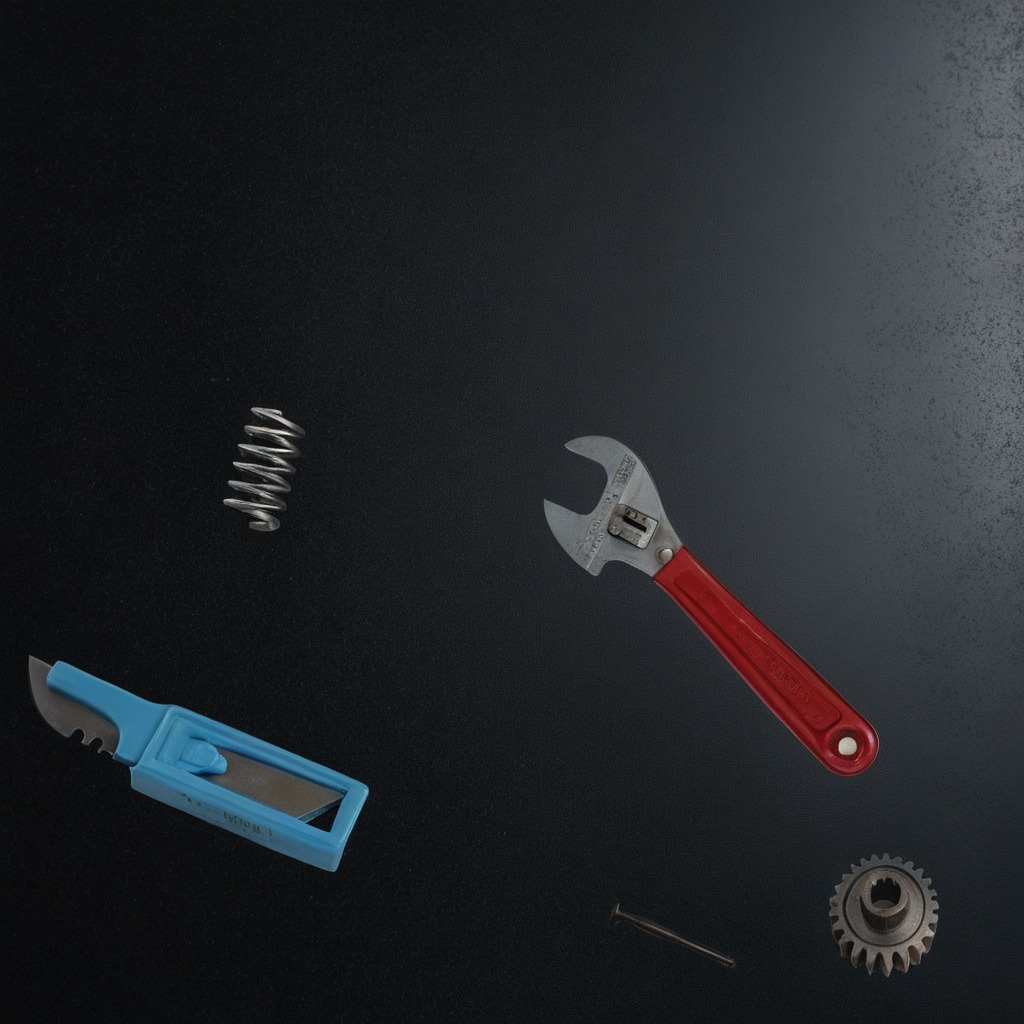
A steel gear with teeth, a utility knife, an iron nail, a coiled metal spring, and a wrench are lying on the granite tabletop.